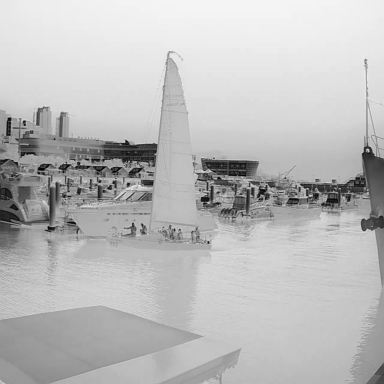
There are seven objects shown in the infrared image, including a bulk_carrier, a sailboat, and five canoes.